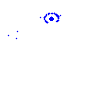
Particle: pion